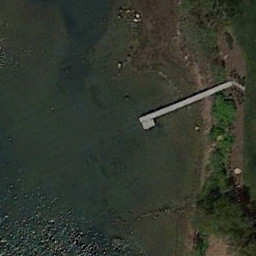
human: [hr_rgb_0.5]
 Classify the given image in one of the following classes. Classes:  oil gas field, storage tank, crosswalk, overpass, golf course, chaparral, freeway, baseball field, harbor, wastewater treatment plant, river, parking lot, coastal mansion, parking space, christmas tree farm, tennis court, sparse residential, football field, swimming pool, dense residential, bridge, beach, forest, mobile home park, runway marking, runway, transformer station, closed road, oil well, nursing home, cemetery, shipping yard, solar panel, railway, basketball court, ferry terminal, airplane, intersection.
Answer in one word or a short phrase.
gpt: ferry terminal